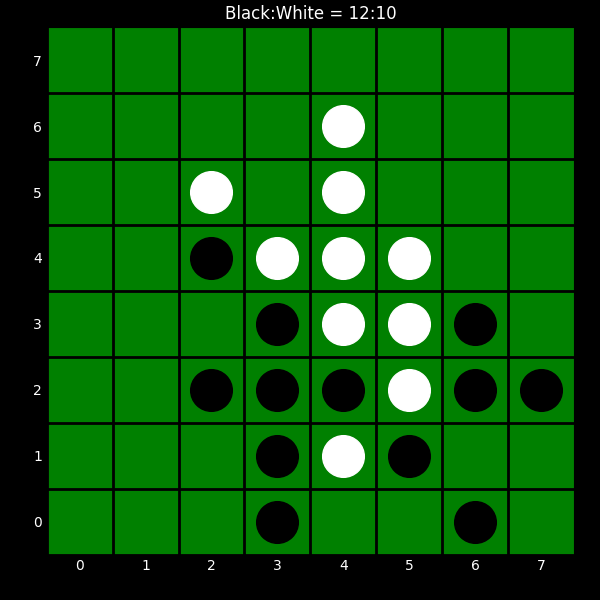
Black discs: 12
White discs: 10